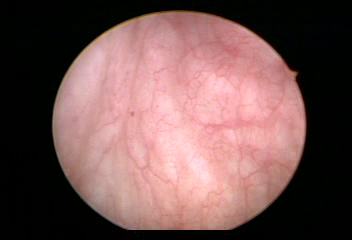
Modality: WLC
Class: Normal mucosa
Bladder cancer association: No